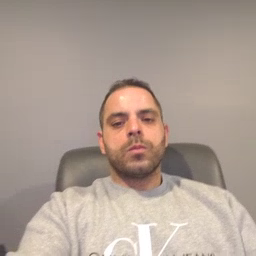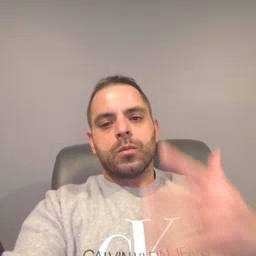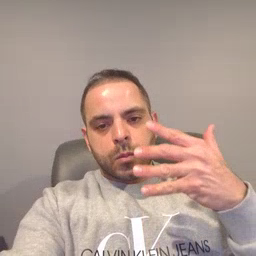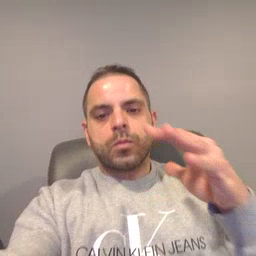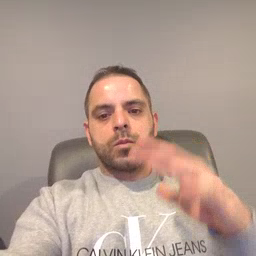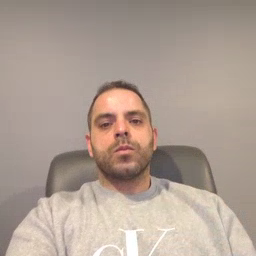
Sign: finish